Field crop: maize
Growth stage: 2
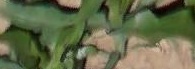
Species: maize